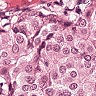
Metastatic tissue present: yes